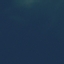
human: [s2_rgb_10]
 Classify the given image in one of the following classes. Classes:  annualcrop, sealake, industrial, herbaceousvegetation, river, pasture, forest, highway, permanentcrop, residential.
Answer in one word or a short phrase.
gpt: SeaLake